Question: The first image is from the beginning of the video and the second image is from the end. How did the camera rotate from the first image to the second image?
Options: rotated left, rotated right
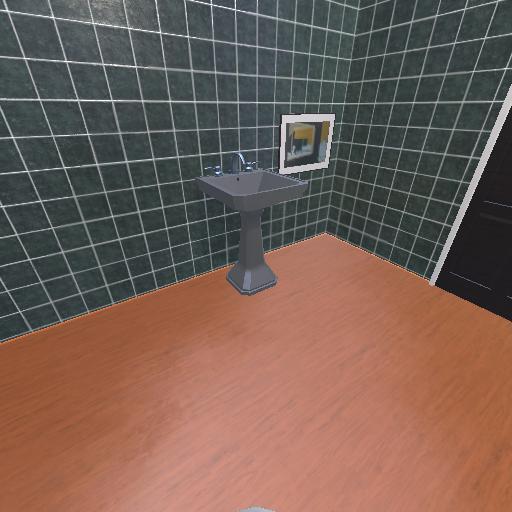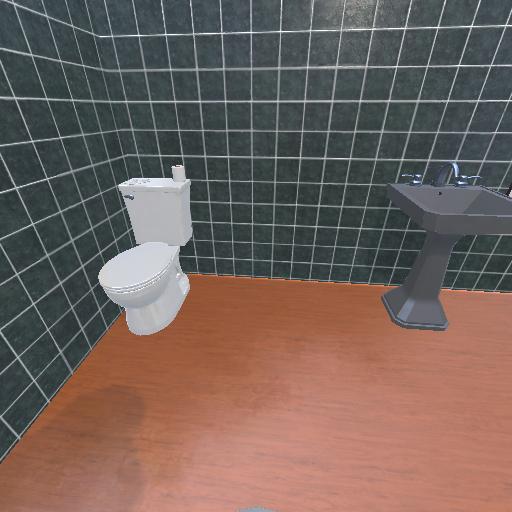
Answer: rotated left